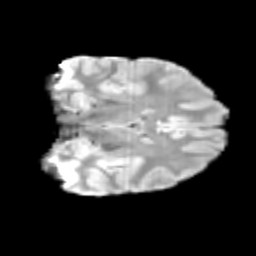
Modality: T2w
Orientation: coronal
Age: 11
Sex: female
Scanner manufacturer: siemens
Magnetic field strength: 3 T
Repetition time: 3.8 s
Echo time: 0.07 s